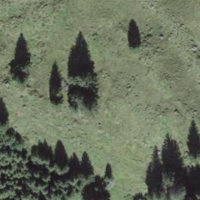
EUNIS habitat code: 26
Species observed at this site:
Caltha palustris